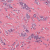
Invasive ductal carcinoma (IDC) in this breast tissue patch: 1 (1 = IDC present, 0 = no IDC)